Field crop: maize
Growth stage: 2
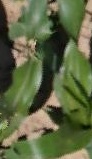
Species: maize